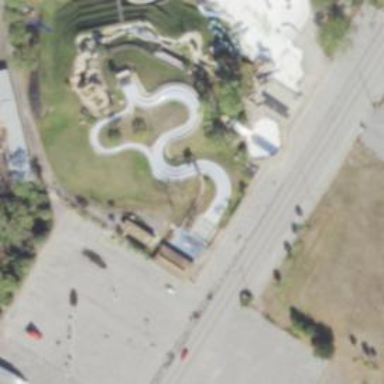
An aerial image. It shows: Water slide attraction.